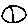
Label: circle